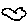
Label: cloud